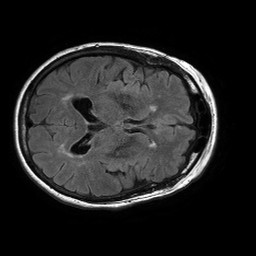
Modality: FLAIR
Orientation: axial
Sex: female
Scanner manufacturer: philips
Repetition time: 11 s
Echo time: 0.125 s